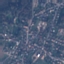
Label: Residential